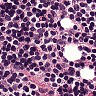
Metastatic tissue present: no